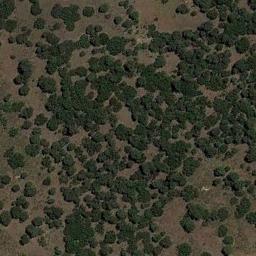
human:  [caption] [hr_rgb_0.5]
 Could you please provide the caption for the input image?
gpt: A lot of dense green chaparrals grow on the wasteland .

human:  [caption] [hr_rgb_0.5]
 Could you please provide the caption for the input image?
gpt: Chaparral is densely distributed on the sand .

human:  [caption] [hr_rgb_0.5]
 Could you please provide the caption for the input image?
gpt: The chaparral is consist of dense green bushes on the desert .

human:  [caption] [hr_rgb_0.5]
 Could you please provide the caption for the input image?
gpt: In this jungle, Only the little vegetation can be seen .

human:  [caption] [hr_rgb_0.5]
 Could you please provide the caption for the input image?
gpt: The chaparral is thinner on the left than on the right .